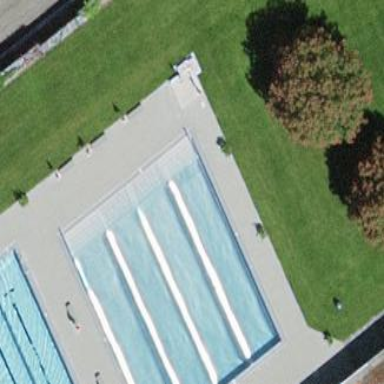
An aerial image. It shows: Swimming pool located in leisure land.